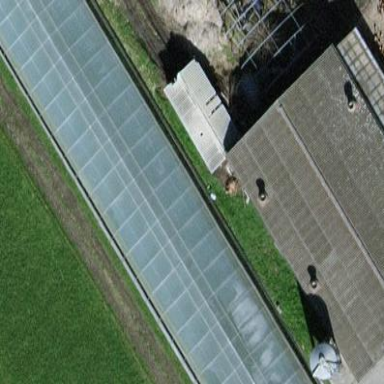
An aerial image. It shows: Greenhouse.